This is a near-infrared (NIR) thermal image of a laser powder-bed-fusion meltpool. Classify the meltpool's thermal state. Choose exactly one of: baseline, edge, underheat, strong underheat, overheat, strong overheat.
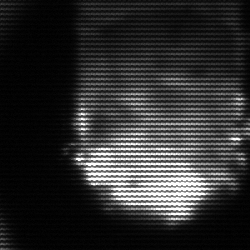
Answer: baseline